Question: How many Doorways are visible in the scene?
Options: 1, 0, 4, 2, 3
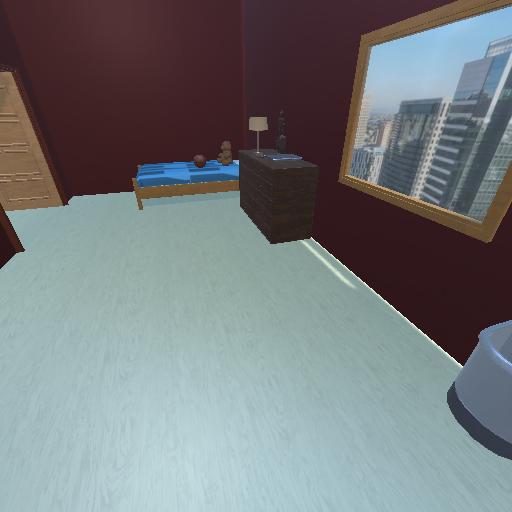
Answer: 1